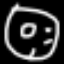
Label: donut